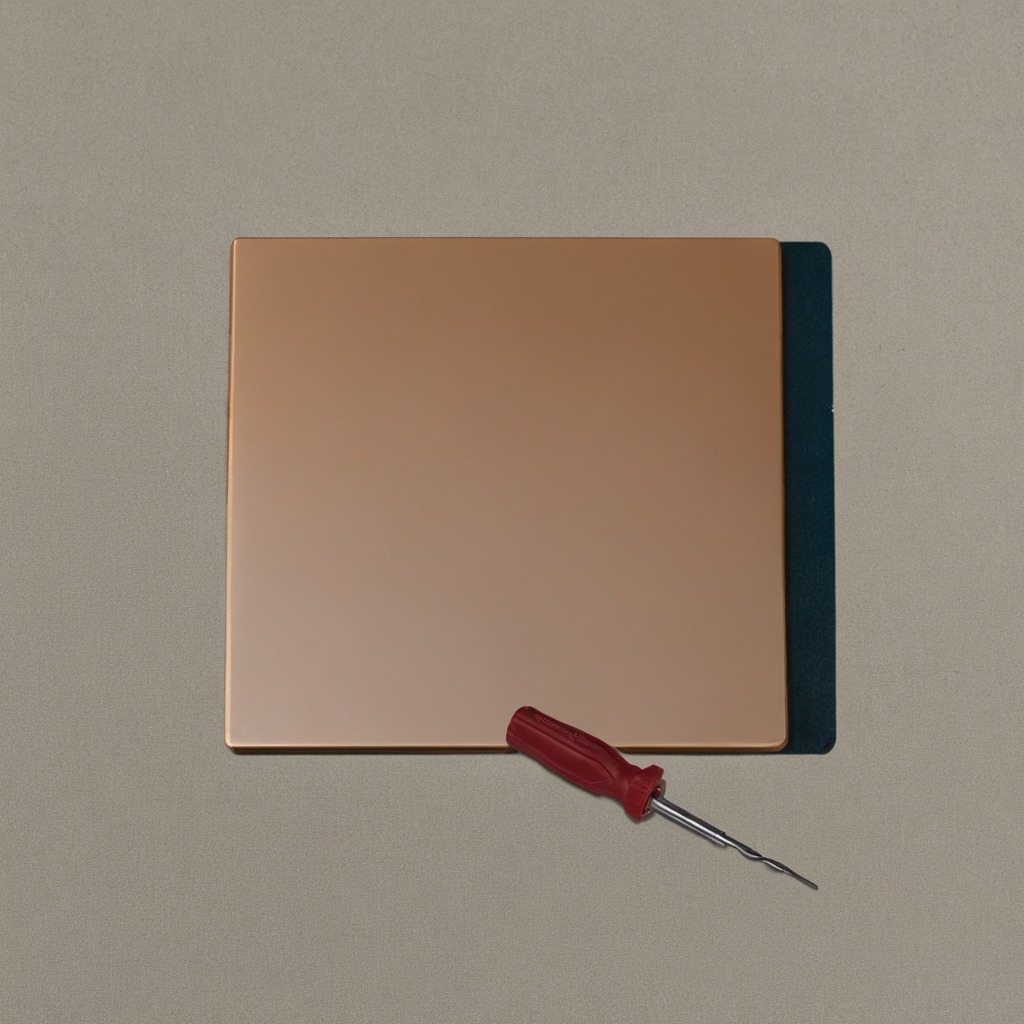
A screwdriver lying on a table in a temporary outdoor tool station